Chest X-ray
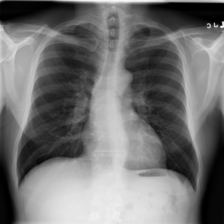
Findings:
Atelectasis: negative
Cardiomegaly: negative
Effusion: negative
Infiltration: negative
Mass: negative
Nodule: negative
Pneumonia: negative
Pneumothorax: negative
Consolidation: negative
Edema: negative
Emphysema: negative
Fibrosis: negative
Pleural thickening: negative
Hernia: negative